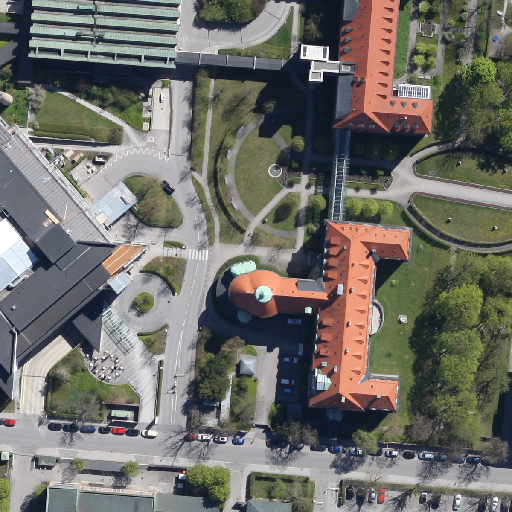
Referring expression: vehicle